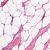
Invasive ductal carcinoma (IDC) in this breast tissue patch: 1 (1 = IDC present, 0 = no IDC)